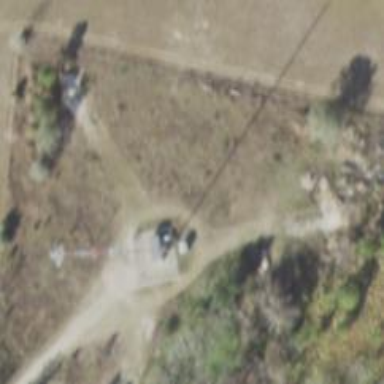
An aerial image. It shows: Mast tower used for communication.